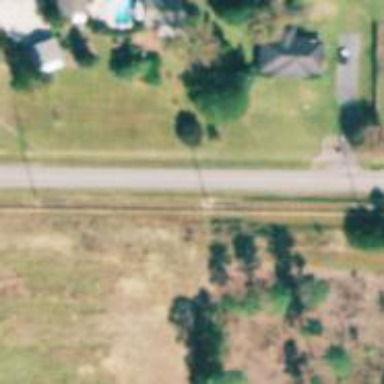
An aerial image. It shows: Power pole.